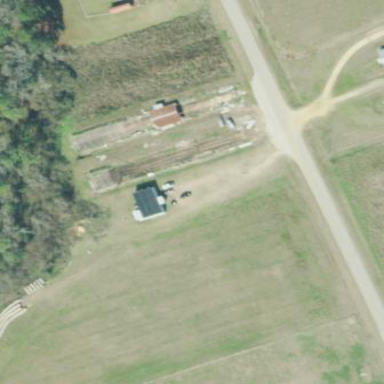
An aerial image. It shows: Poultry farmyard.